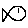
Label: fish